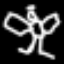
Label: angel